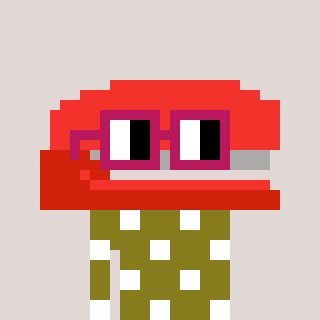
a pixel art character with square dark red glasses, a stapler-shaped head and a gunk-colored body on a warm background